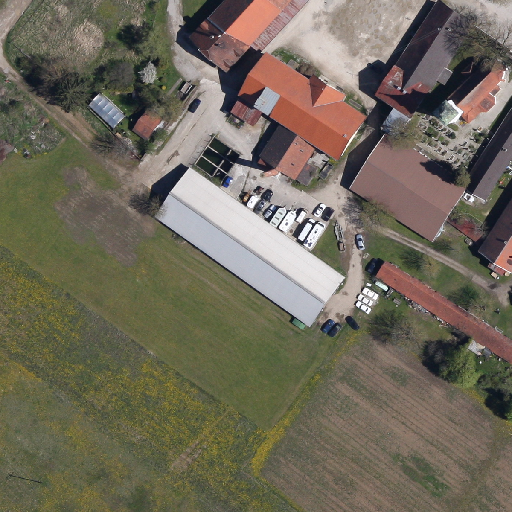
Referring expression: trailer in the parking area